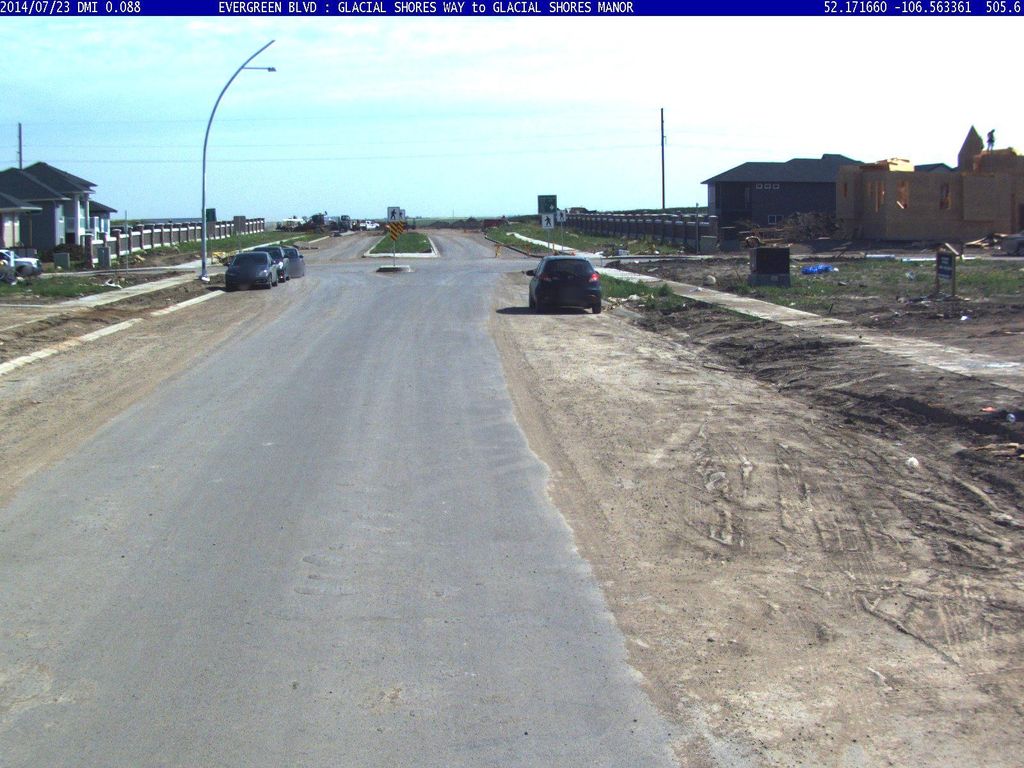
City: saskatoon